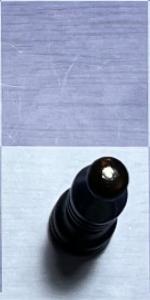
Label: Bishop_Black